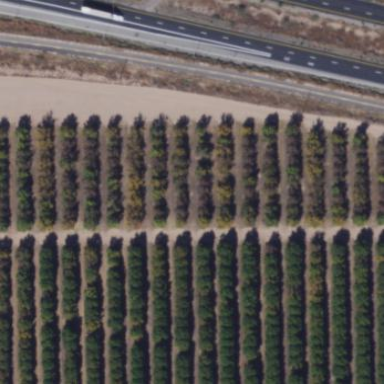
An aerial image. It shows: Orchard.